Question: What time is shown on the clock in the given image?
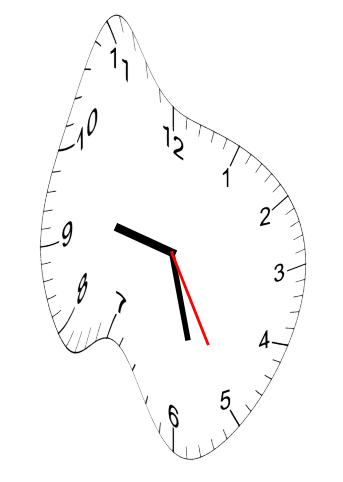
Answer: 09:27:25